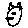
Label: cat